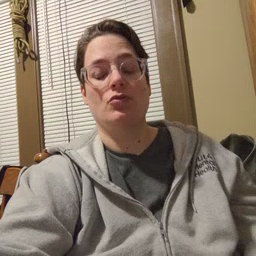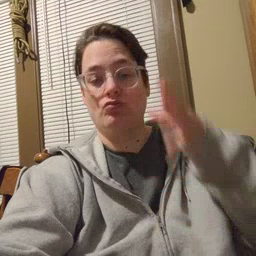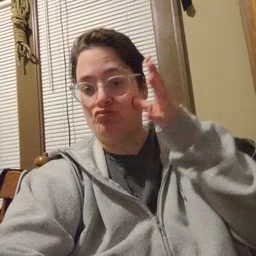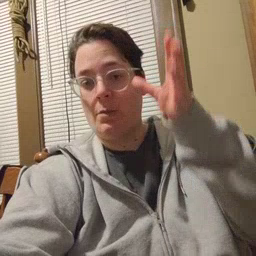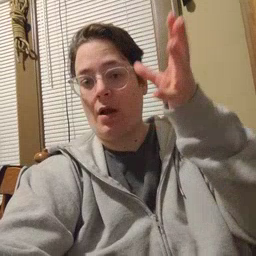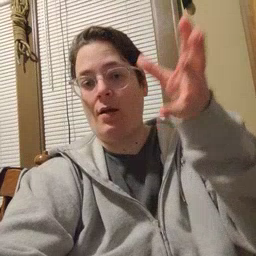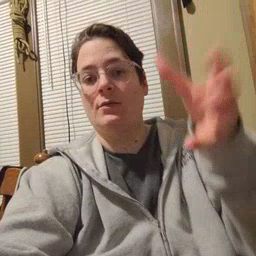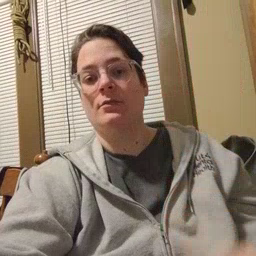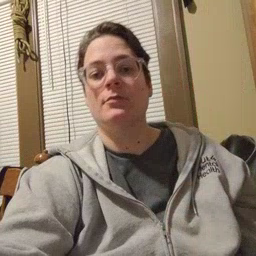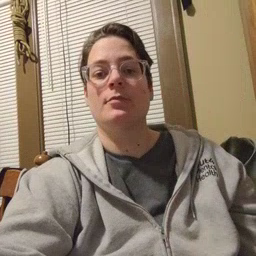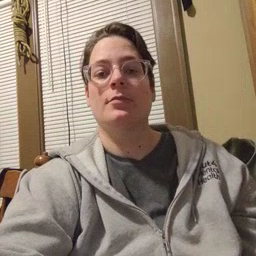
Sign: grandpa